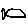
Label: fish